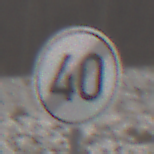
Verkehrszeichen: EndeGeschwindigkeit40
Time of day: Midday
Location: Outdoor (Nature)
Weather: Overcast
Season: Winter
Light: Natural